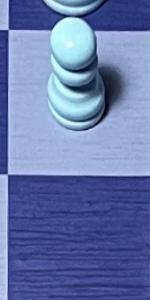
Label: Empty